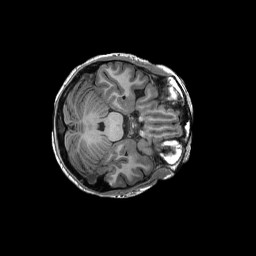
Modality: T1w
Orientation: axial
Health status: ill
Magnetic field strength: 3 T